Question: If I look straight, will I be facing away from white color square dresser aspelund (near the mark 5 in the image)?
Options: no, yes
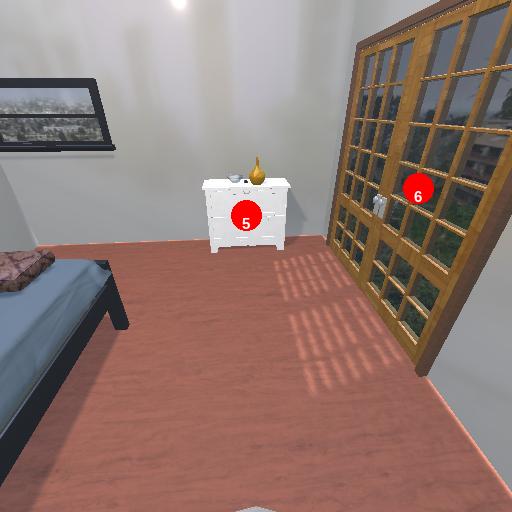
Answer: no